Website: walmart
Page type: billing-address
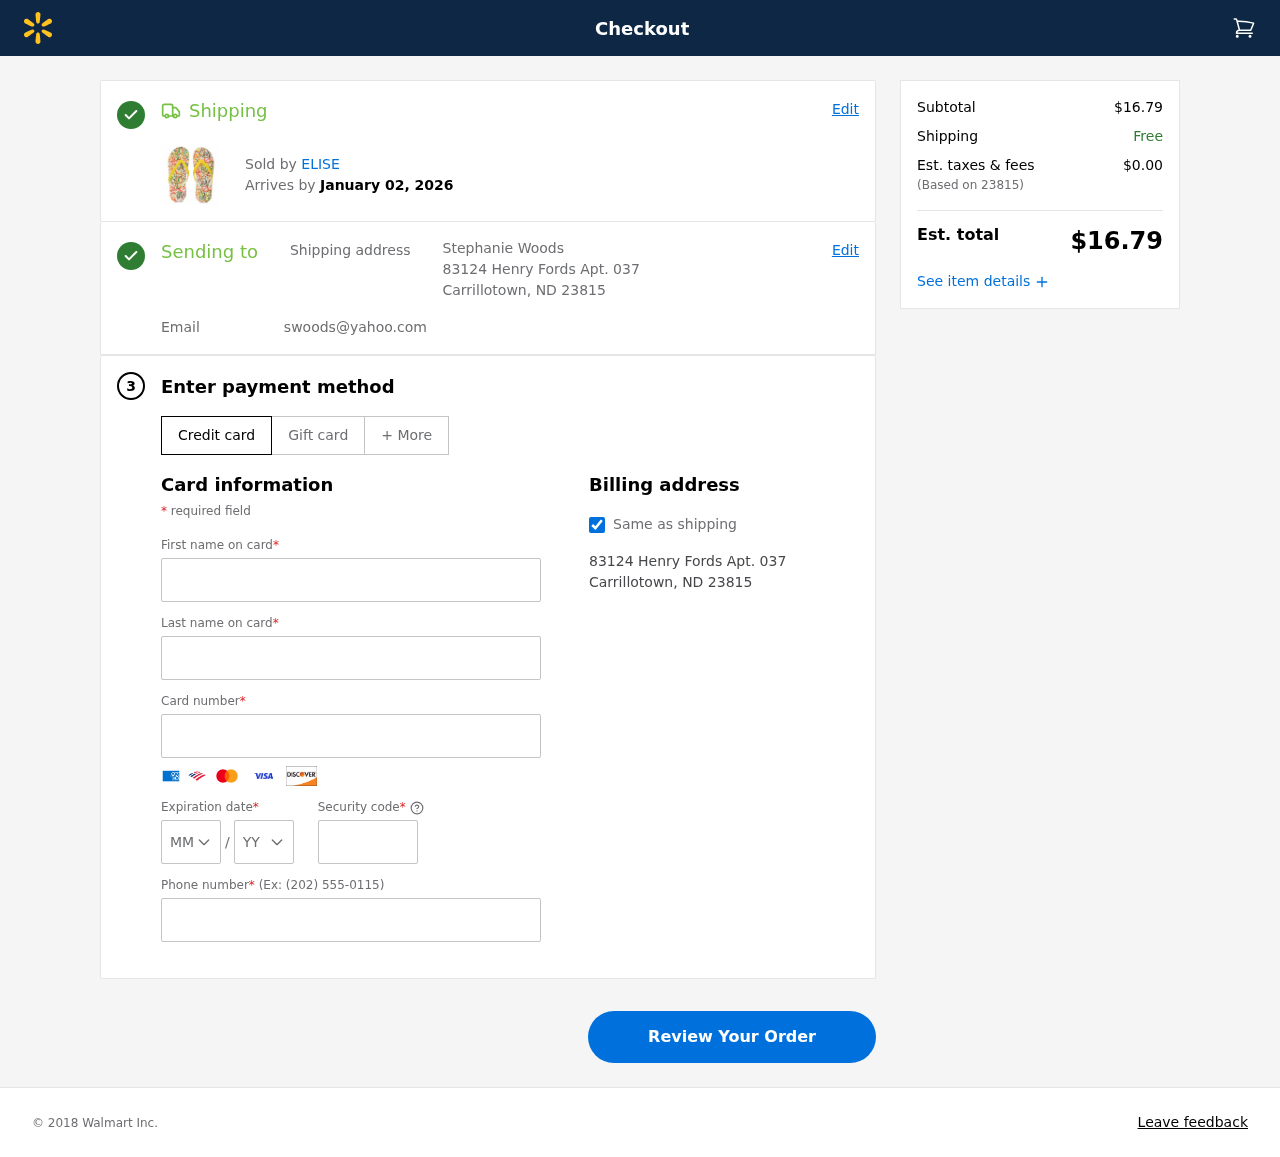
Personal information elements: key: PII_CARD_CVV
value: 427
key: PII_CARD_EXPIRY_MONTH
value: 09
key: PII_CARD_EXPIRY_YEAR
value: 27
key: PII_CARD_NUMBER
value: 4884 0563 7099 1056
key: PII_CITY_STATE_ZIP
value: Carrillotown, ND 23815
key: PII_EMAIL
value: swoods@yahoo.com
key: PII_FIRSTNAME
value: Stephanie
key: PII_FULLNAME
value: Stephanie Woods
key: PII_LASTNAME
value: Woods
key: PII_PHONE
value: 2753626885
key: PII_POSTCODE
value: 23815
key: PII_STREET
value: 83124 Henry Fords Apt. 037
Product elements: key: PRODUCT1_BRAND
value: ELISE
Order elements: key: ORDER_DELIVERY_DATE
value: January 02, 2026
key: ORDER_SUBTOTAL
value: $16.79
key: ORDER_TAX
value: $0.00
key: ORDER_TOTAL
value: $16.79